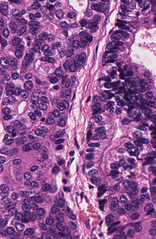
Tumor epithelial tissue: yes
Tumor-associated stroma tissue: yes
Normal tissue: no